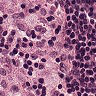
Metastatic tissue present: no